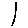
Label: line